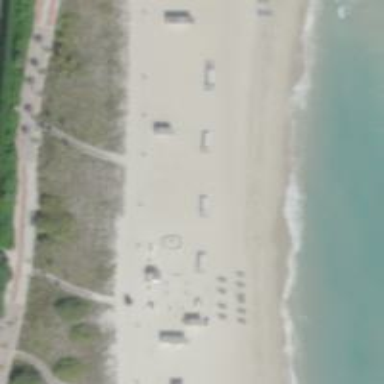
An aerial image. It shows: Emergency lifeguard tower.